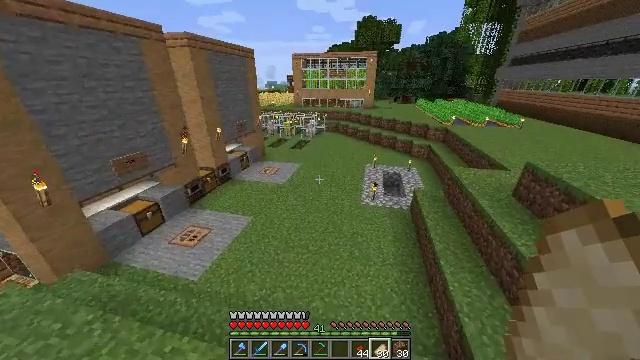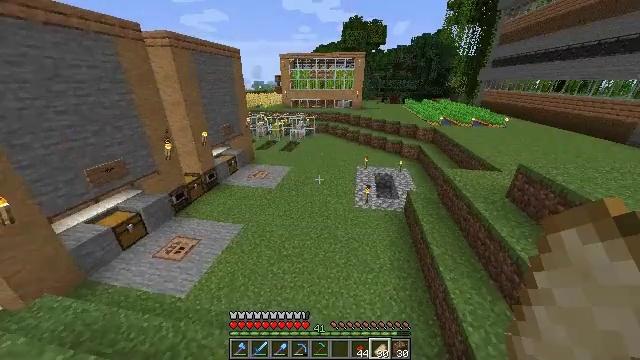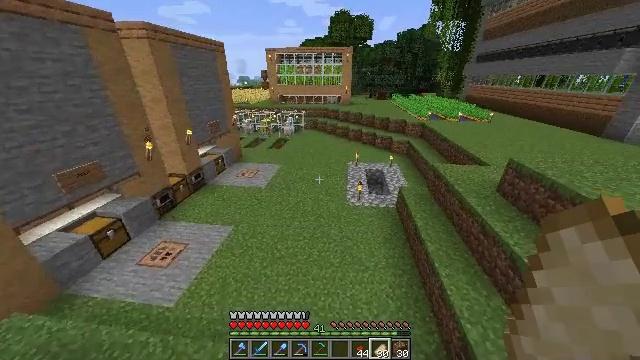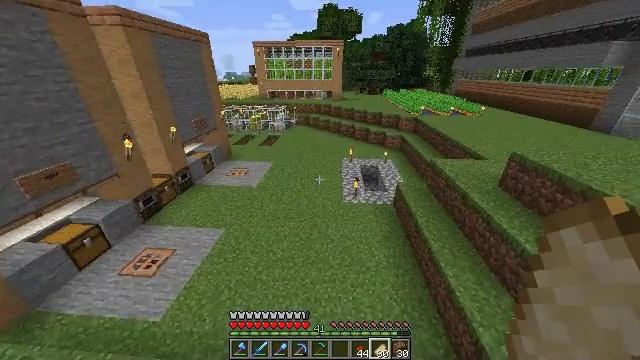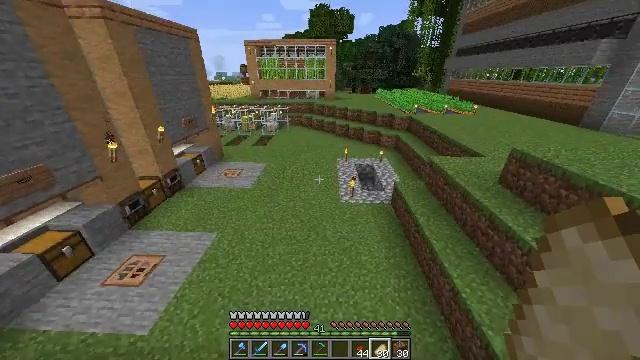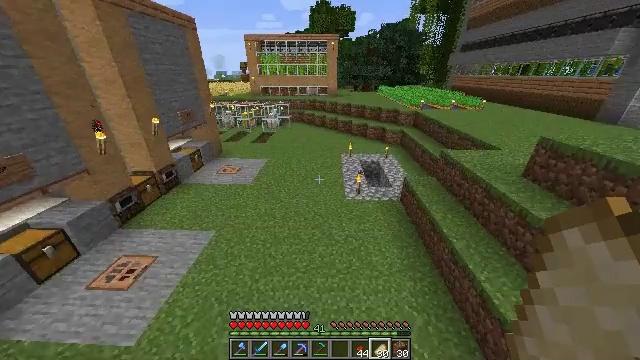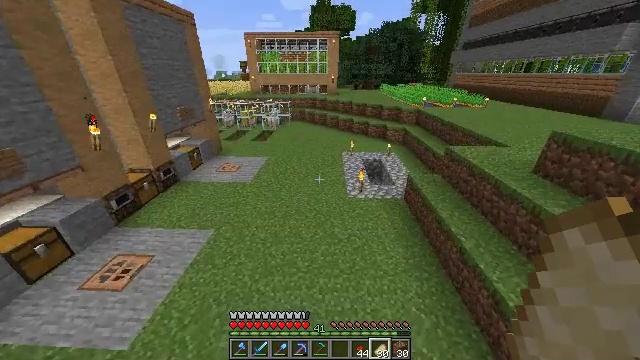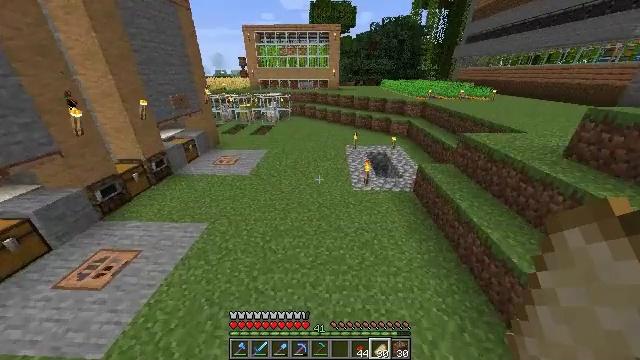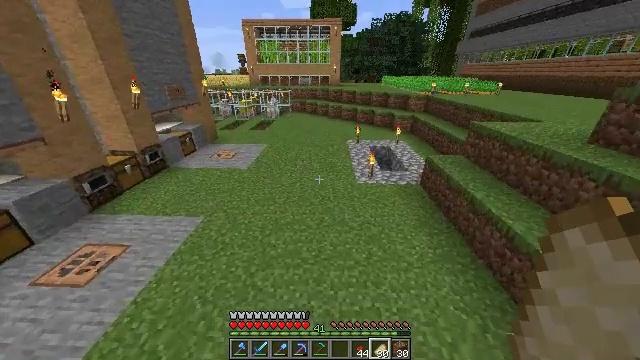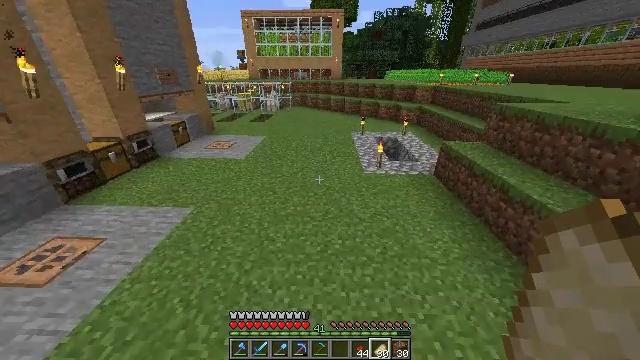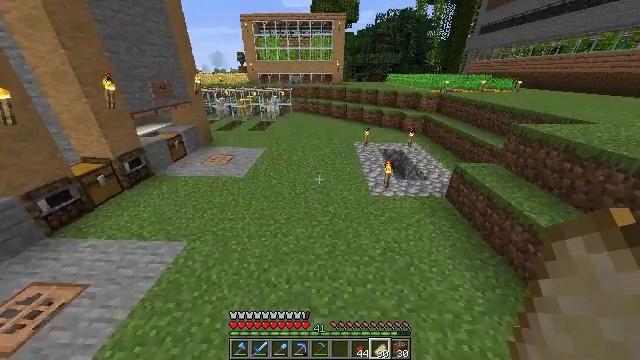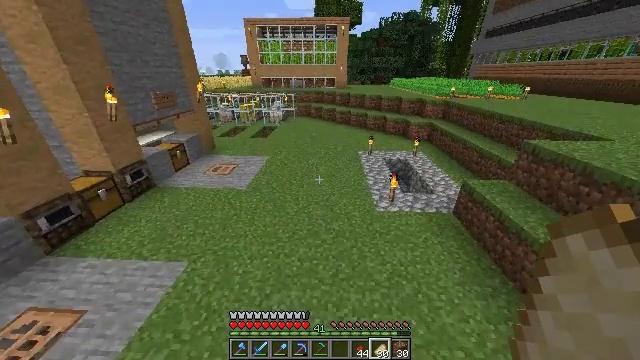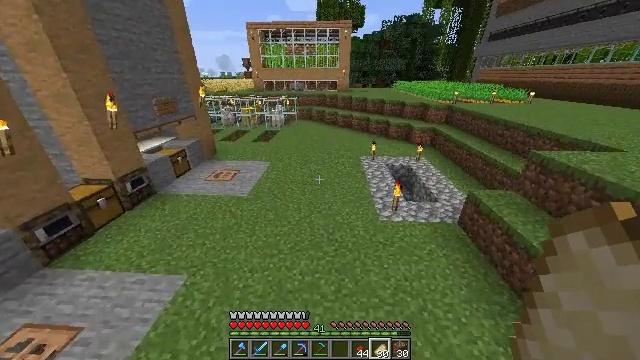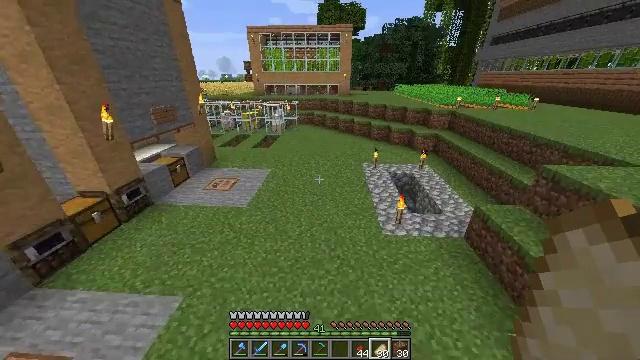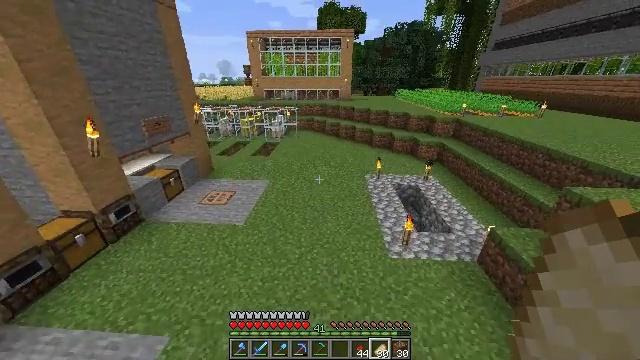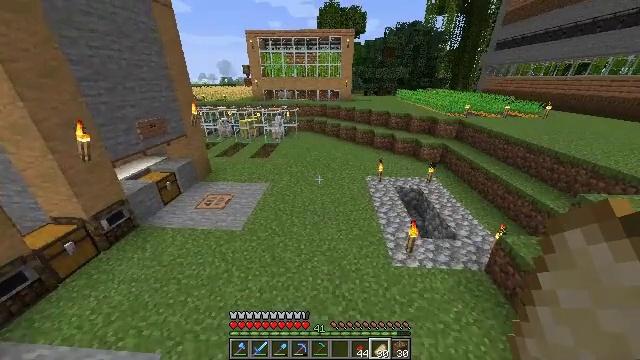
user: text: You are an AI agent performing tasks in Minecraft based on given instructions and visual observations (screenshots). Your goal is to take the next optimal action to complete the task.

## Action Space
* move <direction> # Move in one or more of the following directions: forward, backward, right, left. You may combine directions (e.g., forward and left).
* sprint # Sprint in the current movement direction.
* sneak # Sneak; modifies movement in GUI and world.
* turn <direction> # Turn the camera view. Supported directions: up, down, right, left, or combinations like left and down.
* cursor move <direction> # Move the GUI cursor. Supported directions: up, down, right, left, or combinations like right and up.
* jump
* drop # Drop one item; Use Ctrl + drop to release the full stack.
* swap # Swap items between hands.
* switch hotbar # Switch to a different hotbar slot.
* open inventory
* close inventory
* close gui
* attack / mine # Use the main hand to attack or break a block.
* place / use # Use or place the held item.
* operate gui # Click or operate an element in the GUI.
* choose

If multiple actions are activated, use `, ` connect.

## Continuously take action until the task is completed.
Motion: motion action
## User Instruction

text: Open the crafting table and craft a dried kelp block with kelp.
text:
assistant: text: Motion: move forward, sprint, turn right, jump
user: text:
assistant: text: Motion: move forward, sprint, turn right and down, jump
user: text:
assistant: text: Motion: move forward, turn right, jump
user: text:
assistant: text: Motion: move forward, turn right, jump
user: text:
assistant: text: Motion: move forward, jump
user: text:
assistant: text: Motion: move forward, jump
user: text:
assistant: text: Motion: move forward, jump
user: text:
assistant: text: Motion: move forward, jump
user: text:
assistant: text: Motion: move forward, jump
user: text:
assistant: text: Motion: move forward, sprint, jump
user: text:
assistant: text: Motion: move forward, sprint, jump
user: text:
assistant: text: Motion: move forward, sprint, jump
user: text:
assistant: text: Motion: move forward, jump
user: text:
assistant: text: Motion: move forward, jump
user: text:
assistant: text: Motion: move forward, jump
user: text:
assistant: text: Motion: move forward, jump
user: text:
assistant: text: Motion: move forward, jump
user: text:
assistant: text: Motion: move forward, jump
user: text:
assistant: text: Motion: move forward, jump
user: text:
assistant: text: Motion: move forward, jump
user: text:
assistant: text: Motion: move forward, sprint, jump
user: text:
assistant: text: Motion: move forward, sprint, jump
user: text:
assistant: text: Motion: move forward, sprint, jump
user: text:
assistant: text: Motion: move forward, jump
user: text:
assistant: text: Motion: move forward, jump
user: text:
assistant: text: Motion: move forward, jump
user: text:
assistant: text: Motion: move forward, jump
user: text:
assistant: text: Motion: move forward, jump
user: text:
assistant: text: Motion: move forward, turn right, jump
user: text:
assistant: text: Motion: move forward, turn right, jump